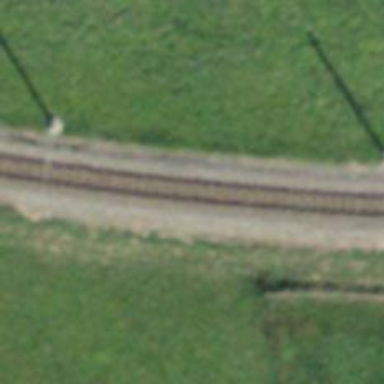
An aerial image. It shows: Narrow-gauge railway with single track. The railway is electrified with contact line.